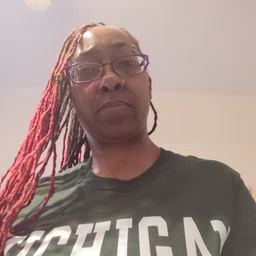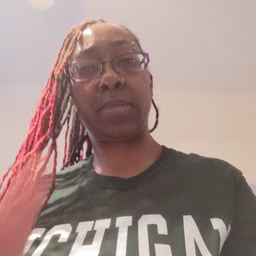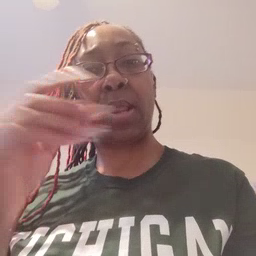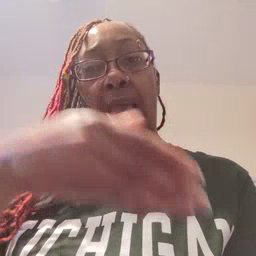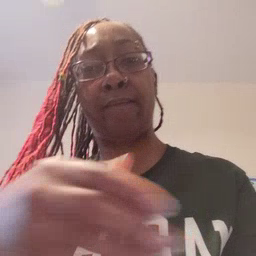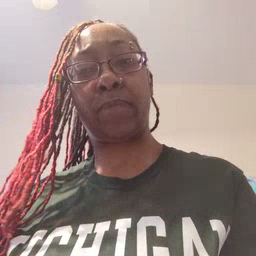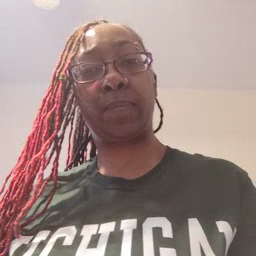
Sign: after